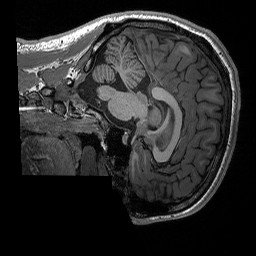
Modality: T1w
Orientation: sagittal
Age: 20
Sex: male
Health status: healthy
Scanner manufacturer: siemens
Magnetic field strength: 3 T
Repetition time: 2.3 s
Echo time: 0.00298 s